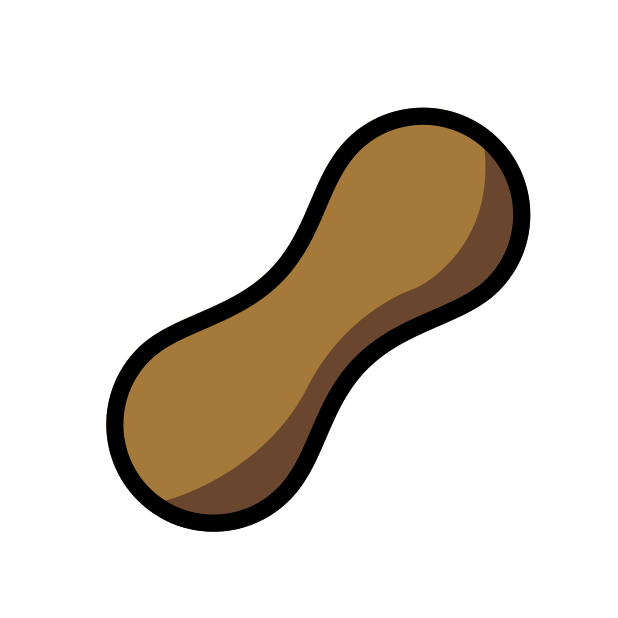
peanuts